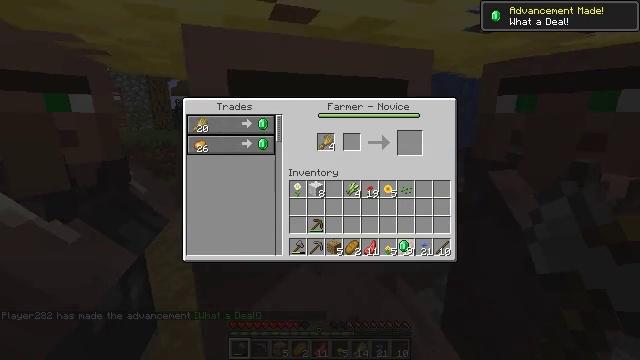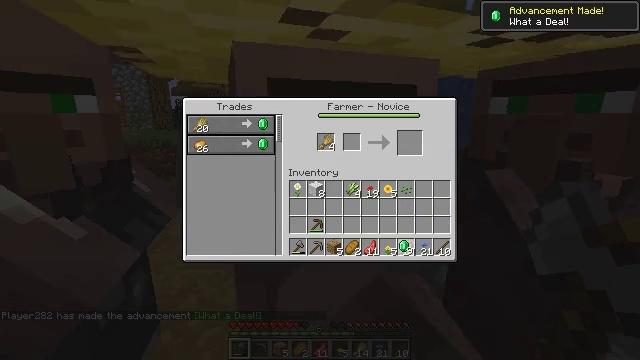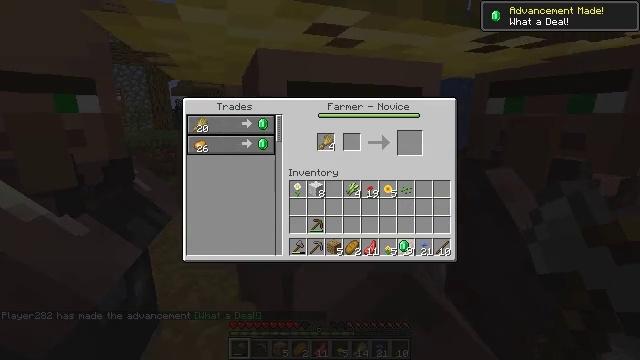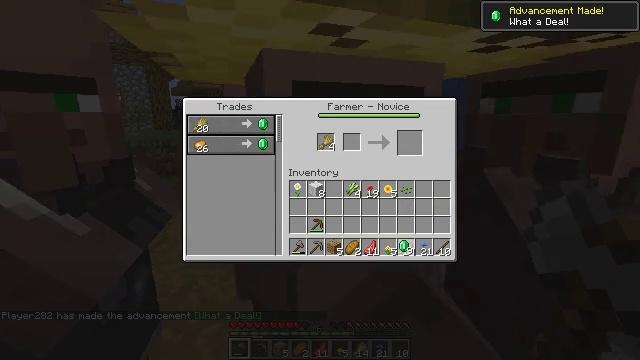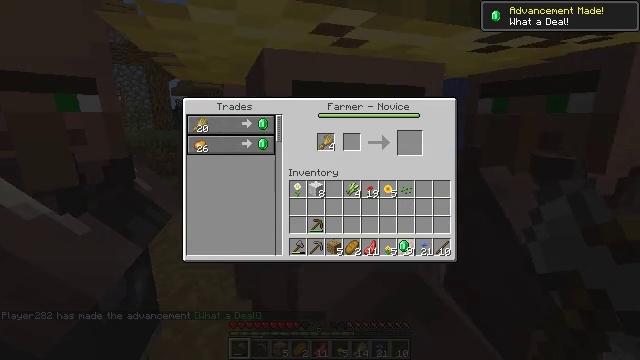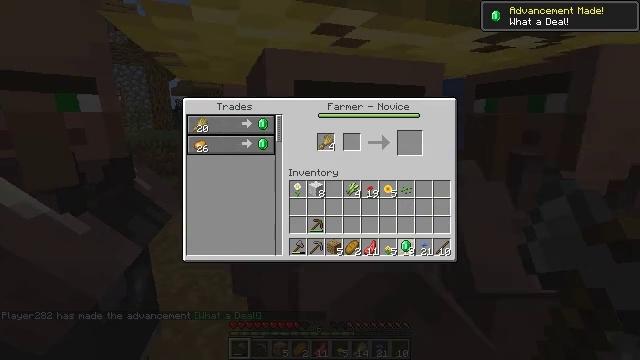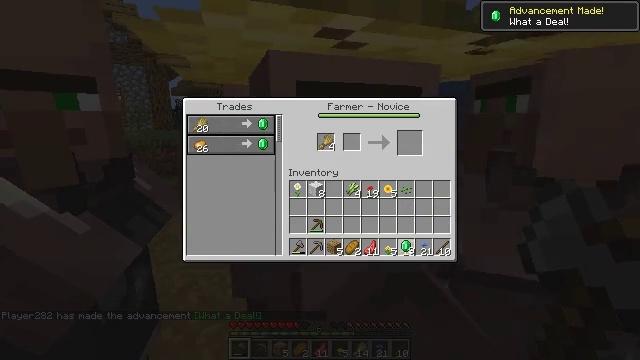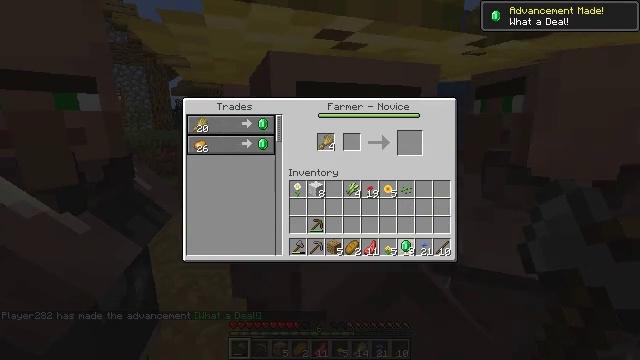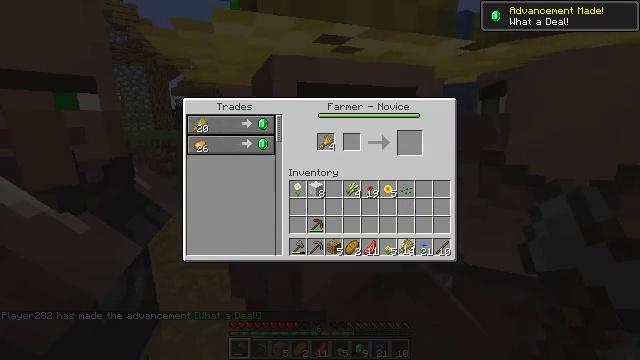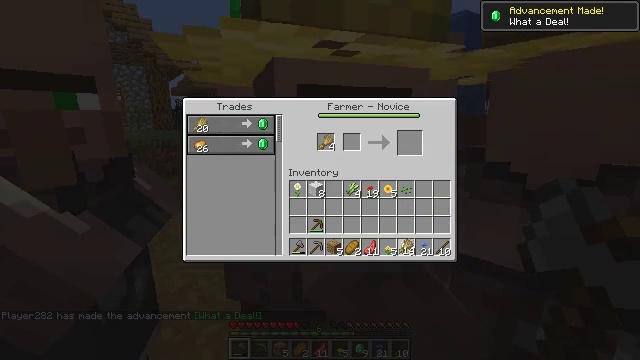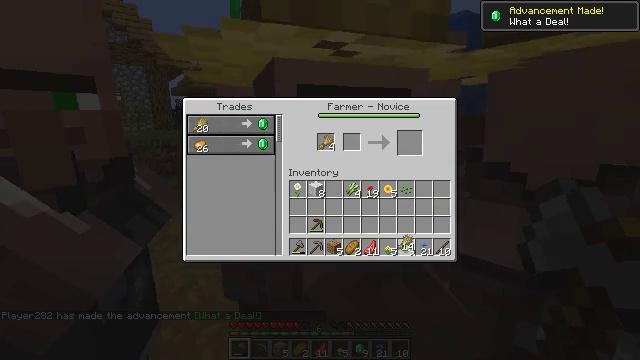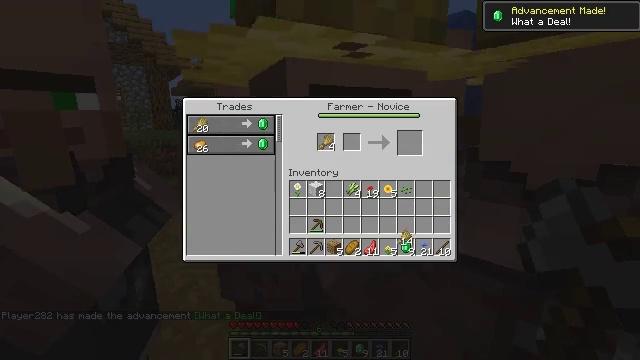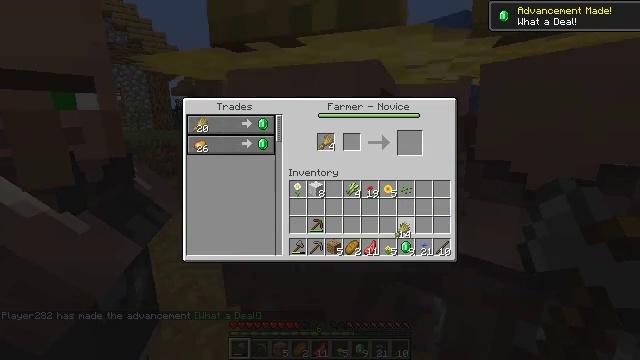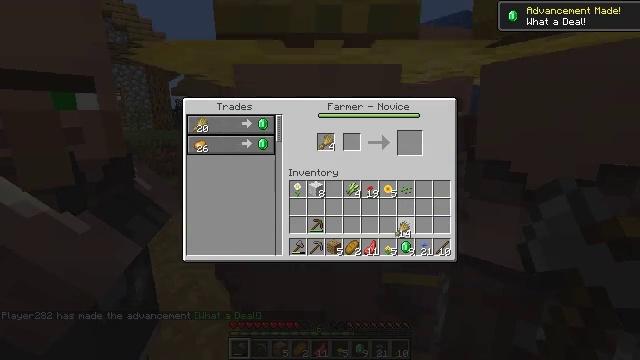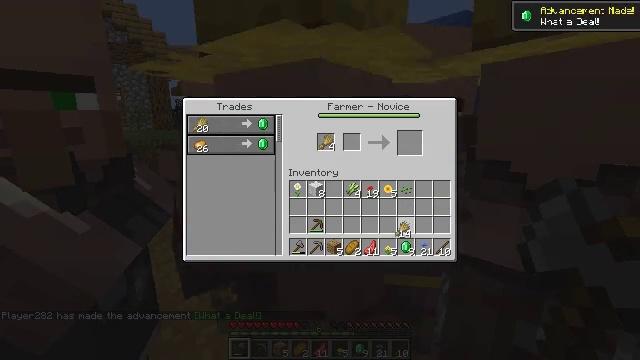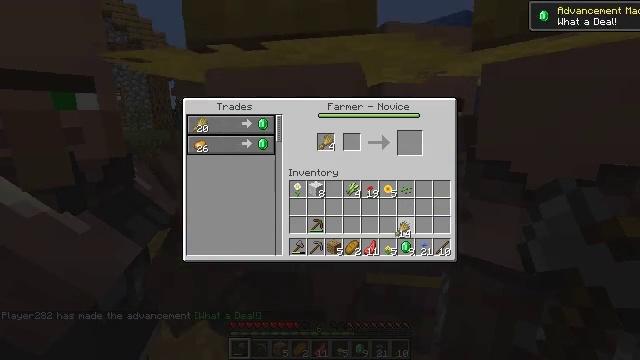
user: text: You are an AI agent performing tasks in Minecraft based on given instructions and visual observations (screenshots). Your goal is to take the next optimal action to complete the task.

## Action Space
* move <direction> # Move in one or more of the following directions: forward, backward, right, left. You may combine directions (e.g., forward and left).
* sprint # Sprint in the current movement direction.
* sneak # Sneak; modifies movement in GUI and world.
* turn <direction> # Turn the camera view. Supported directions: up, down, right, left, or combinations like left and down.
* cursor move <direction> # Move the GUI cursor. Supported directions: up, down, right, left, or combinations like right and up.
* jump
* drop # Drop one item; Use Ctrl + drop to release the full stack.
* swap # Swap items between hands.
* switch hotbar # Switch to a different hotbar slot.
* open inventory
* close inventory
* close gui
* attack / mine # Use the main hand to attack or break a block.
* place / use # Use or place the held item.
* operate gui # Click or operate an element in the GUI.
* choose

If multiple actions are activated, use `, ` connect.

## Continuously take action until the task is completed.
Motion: motion action
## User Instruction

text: Gather wheat by left-clicking on it.
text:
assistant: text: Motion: no_op
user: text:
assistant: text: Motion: no_op
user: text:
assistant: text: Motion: no_op
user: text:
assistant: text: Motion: no_op
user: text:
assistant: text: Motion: operate gui
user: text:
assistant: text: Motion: operate gui
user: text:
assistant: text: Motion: operate gui
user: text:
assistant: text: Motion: no_op
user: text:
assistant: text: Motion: no_op
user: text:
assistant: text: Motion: no_op
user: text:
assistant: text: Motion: no_op
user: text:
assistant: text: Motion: cursor move up
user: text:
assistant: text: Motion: no_op
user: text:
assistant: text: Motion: operate gui
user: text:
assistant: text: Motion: operate gui
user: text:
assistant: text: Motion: no_op
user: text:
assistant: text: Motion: no_op
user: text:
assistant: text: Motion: no_op
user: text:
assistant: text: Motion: no_op
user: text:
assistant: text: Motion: close gui
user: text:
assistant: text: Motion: no_op
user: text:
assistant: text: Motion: turn left and up
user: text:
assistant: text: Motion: turn left and up
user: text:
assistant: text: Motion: move forward, turn left and up
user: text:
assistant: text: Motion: move forward
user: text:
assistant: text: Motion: move forward
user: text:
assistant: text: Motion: no_op
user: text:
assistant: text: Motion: move forward
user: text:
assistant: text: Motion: move forward
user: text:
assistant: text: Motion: move forward